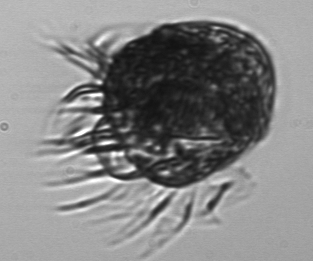
Label: Strombidium_capitatum